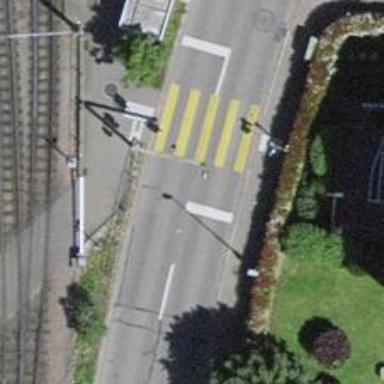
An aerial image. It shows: Bus stop equipped with public transport stop position.